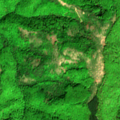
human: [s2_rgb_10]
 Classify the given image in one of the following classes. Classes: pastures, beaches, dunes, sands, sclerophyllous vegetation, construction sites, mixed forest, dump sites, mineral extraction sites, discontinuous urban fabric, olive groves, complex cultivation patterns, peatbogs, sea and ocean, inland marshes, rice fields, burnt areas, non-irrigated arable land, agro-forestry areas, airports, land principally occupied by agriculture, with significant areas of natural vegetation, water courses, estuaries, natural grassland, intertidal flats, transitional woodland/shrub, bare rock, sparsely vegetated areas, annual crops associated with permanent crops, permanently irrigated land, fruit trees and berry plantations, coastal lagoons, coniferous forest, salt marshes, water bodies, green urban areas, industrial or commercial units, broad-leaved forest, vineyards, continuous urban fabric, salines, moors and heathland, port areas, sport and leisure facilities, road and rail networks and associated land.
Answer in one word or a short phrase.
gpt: broad-leaved forest, transitional woodland/shrub